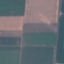
Land use / land cover: AnnualCrop